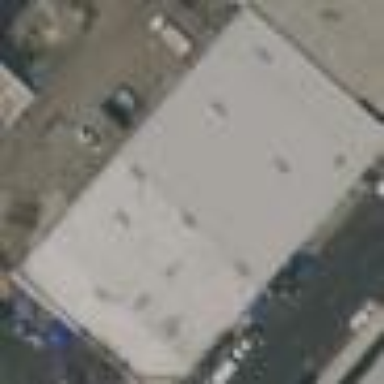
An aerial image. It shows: Industrial building.